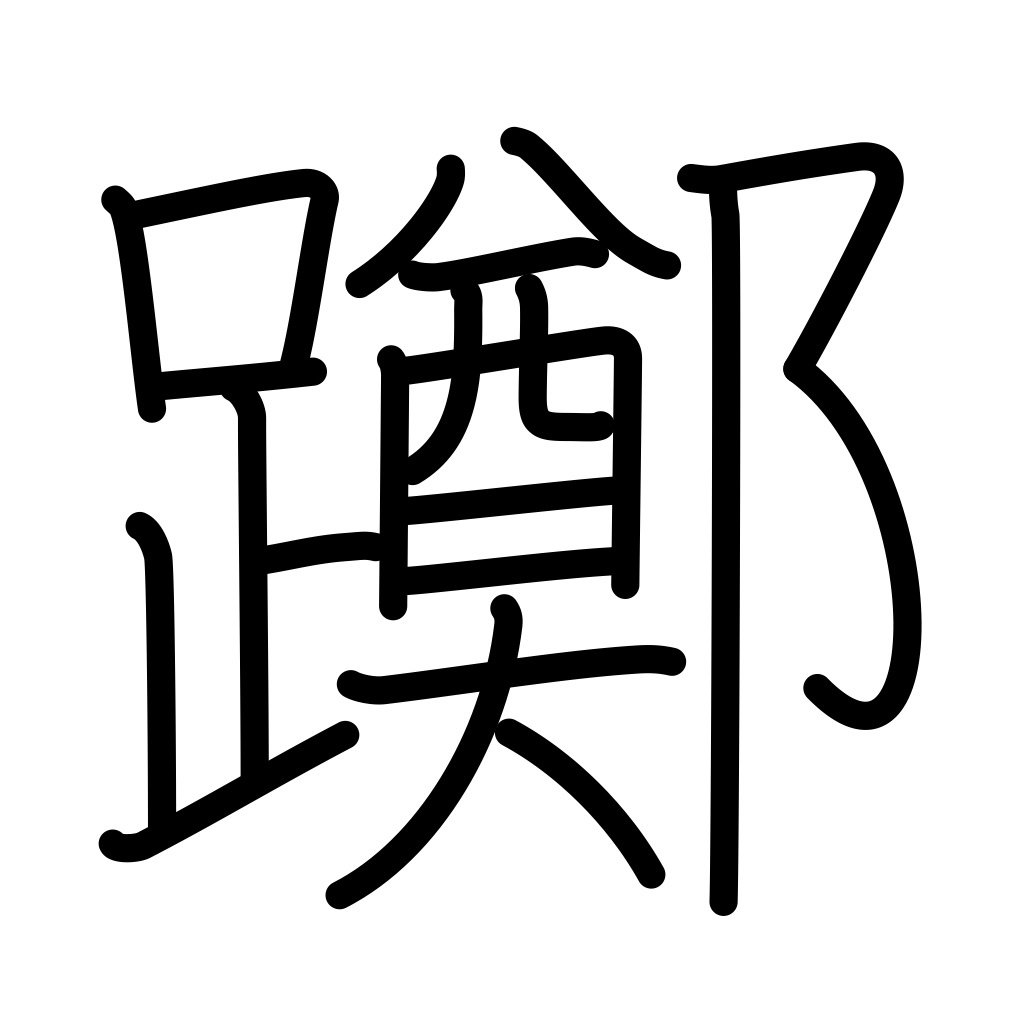
Meaning: squat, sit on heels, loiter